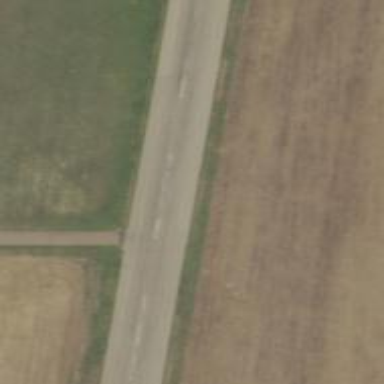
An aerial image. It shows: Runway surface made of asphalt at airport.